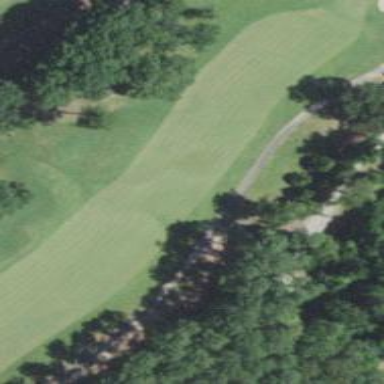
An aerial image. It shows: Pathway for golfing.